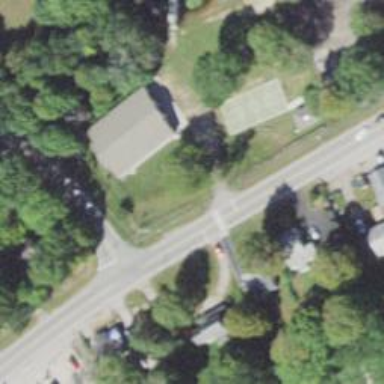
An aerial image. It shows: Marked road crossing.